Question: is there a comforable way to get labels for the upper and lower borders in the lattice y-axis? (without setting it concrete)
'''
library(lattice)
xyplot(decrease ~ treatment, OrchardSprays, ylim=c(0,200))
'''

supplementary question: can I set only the upper bound for ylim and take the default for the lower bound?
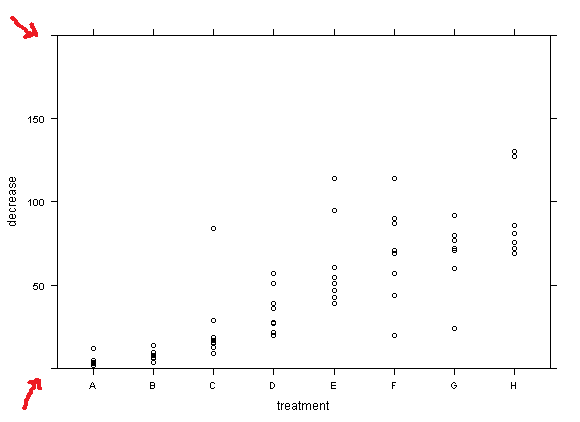
Answer: There is a lattice option called 'skip.boundary.labels'. From the documentation under '?lattice.options':
> 'skip.boundary.labels'Numeric scalar between 0 and 1. Tick marks that are too close to the limits are not drawn unless explicitly requested. The limits are contracted by this proportion, and anything outside is skipped.
The default value of 'skip.boundary.labels' is '0.02', which will prevent axis labels at the very top and bottom of the y-axis (and at the very left and right of the x-axis) from being printed.
Change the value of 'skip.boundary.labels' to '0' to print labels at axis extremes. You can do this globally using
'''
lattice.options(skip.boundary.labels = 0)
'''
Or, better yet, do it only for the plot you are creating, using the argument 'lattice.options':
'''
xyplot(decrease ~ treatment, OrchardSprays, ylim = c(0, 200),
lattice.options = modifyList(lattice.options(),
list(skip.boundary.labels = 0)))
'''